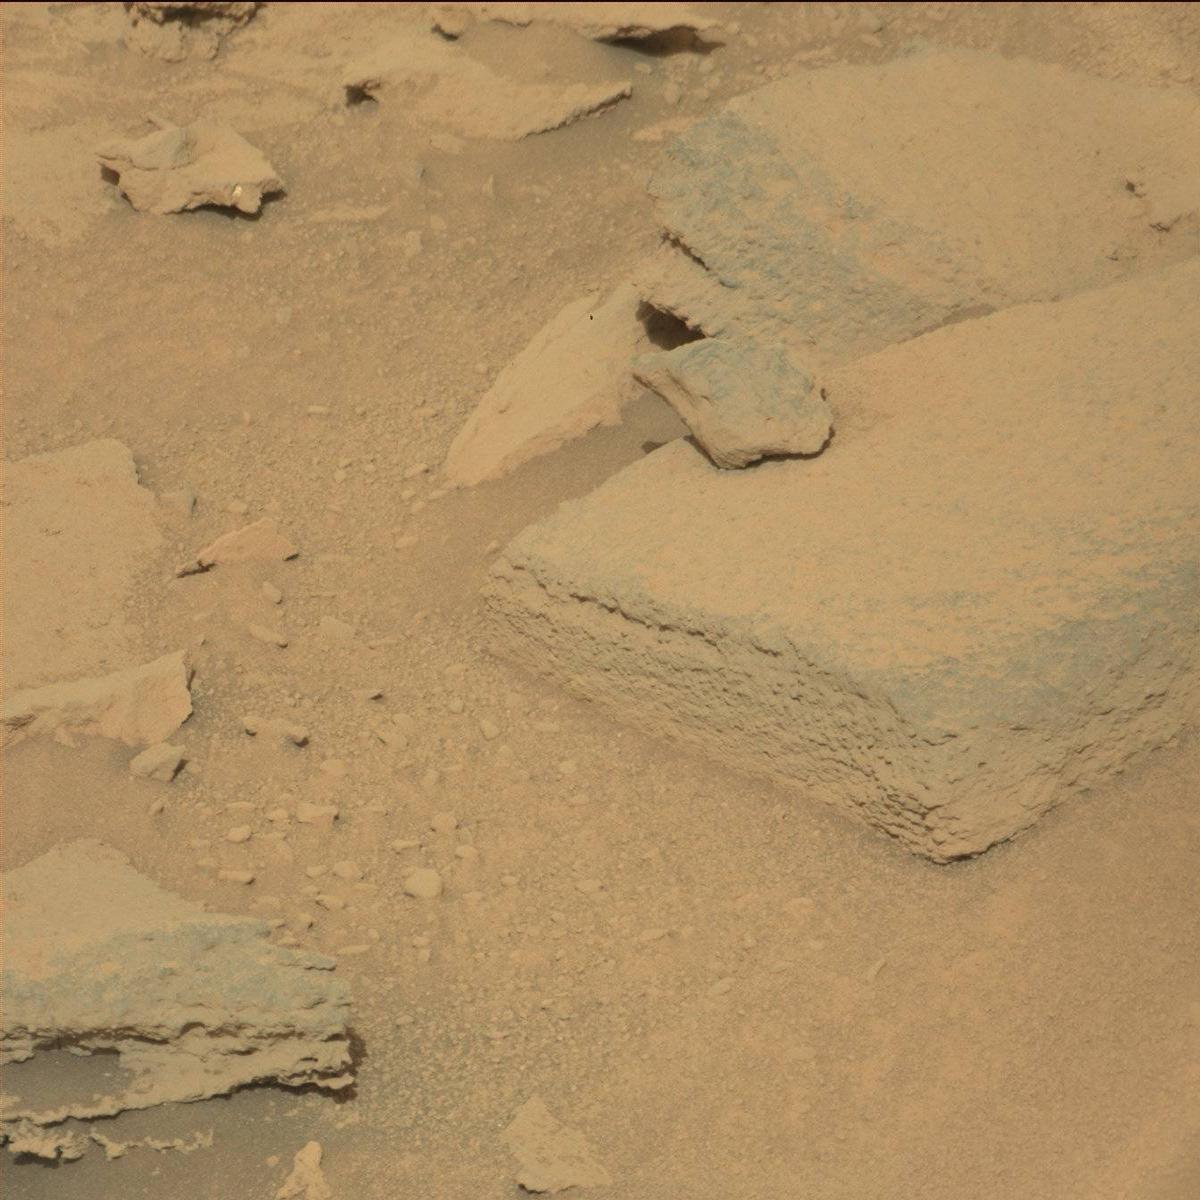
Terrain classes present: Bedrock, Rock, Sand / Soil